Field crop: maize
Growth stage: 2
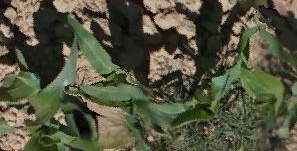
Species: maize